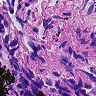
Metastatic tissue present: no